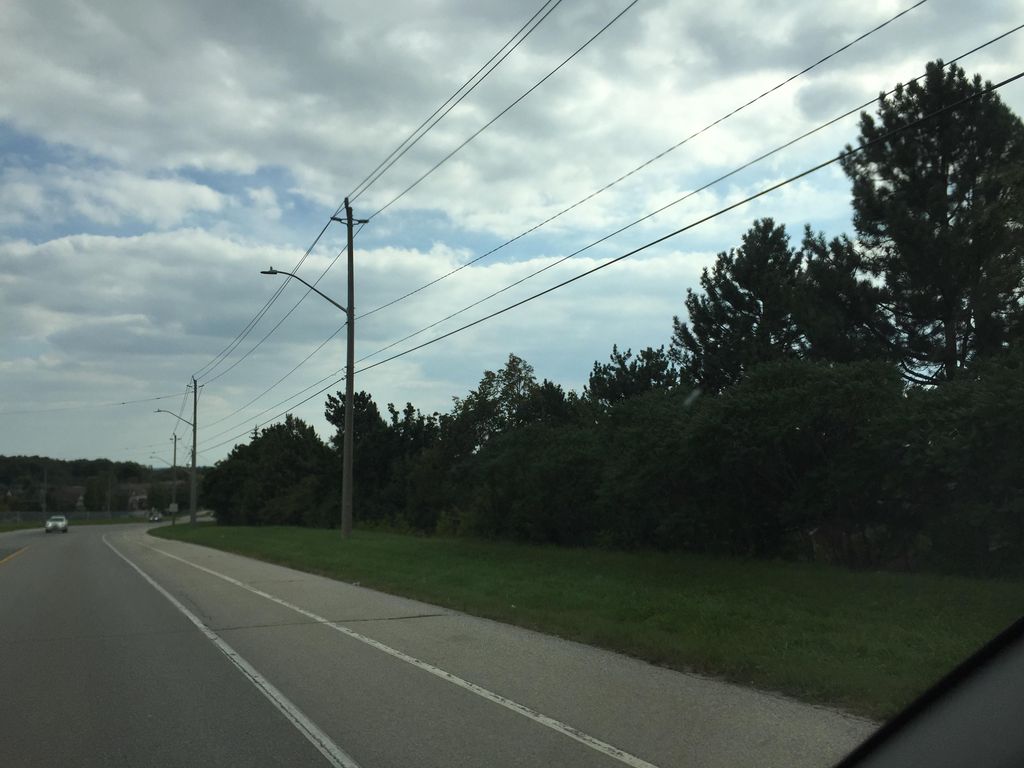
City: kitchener-waterloo